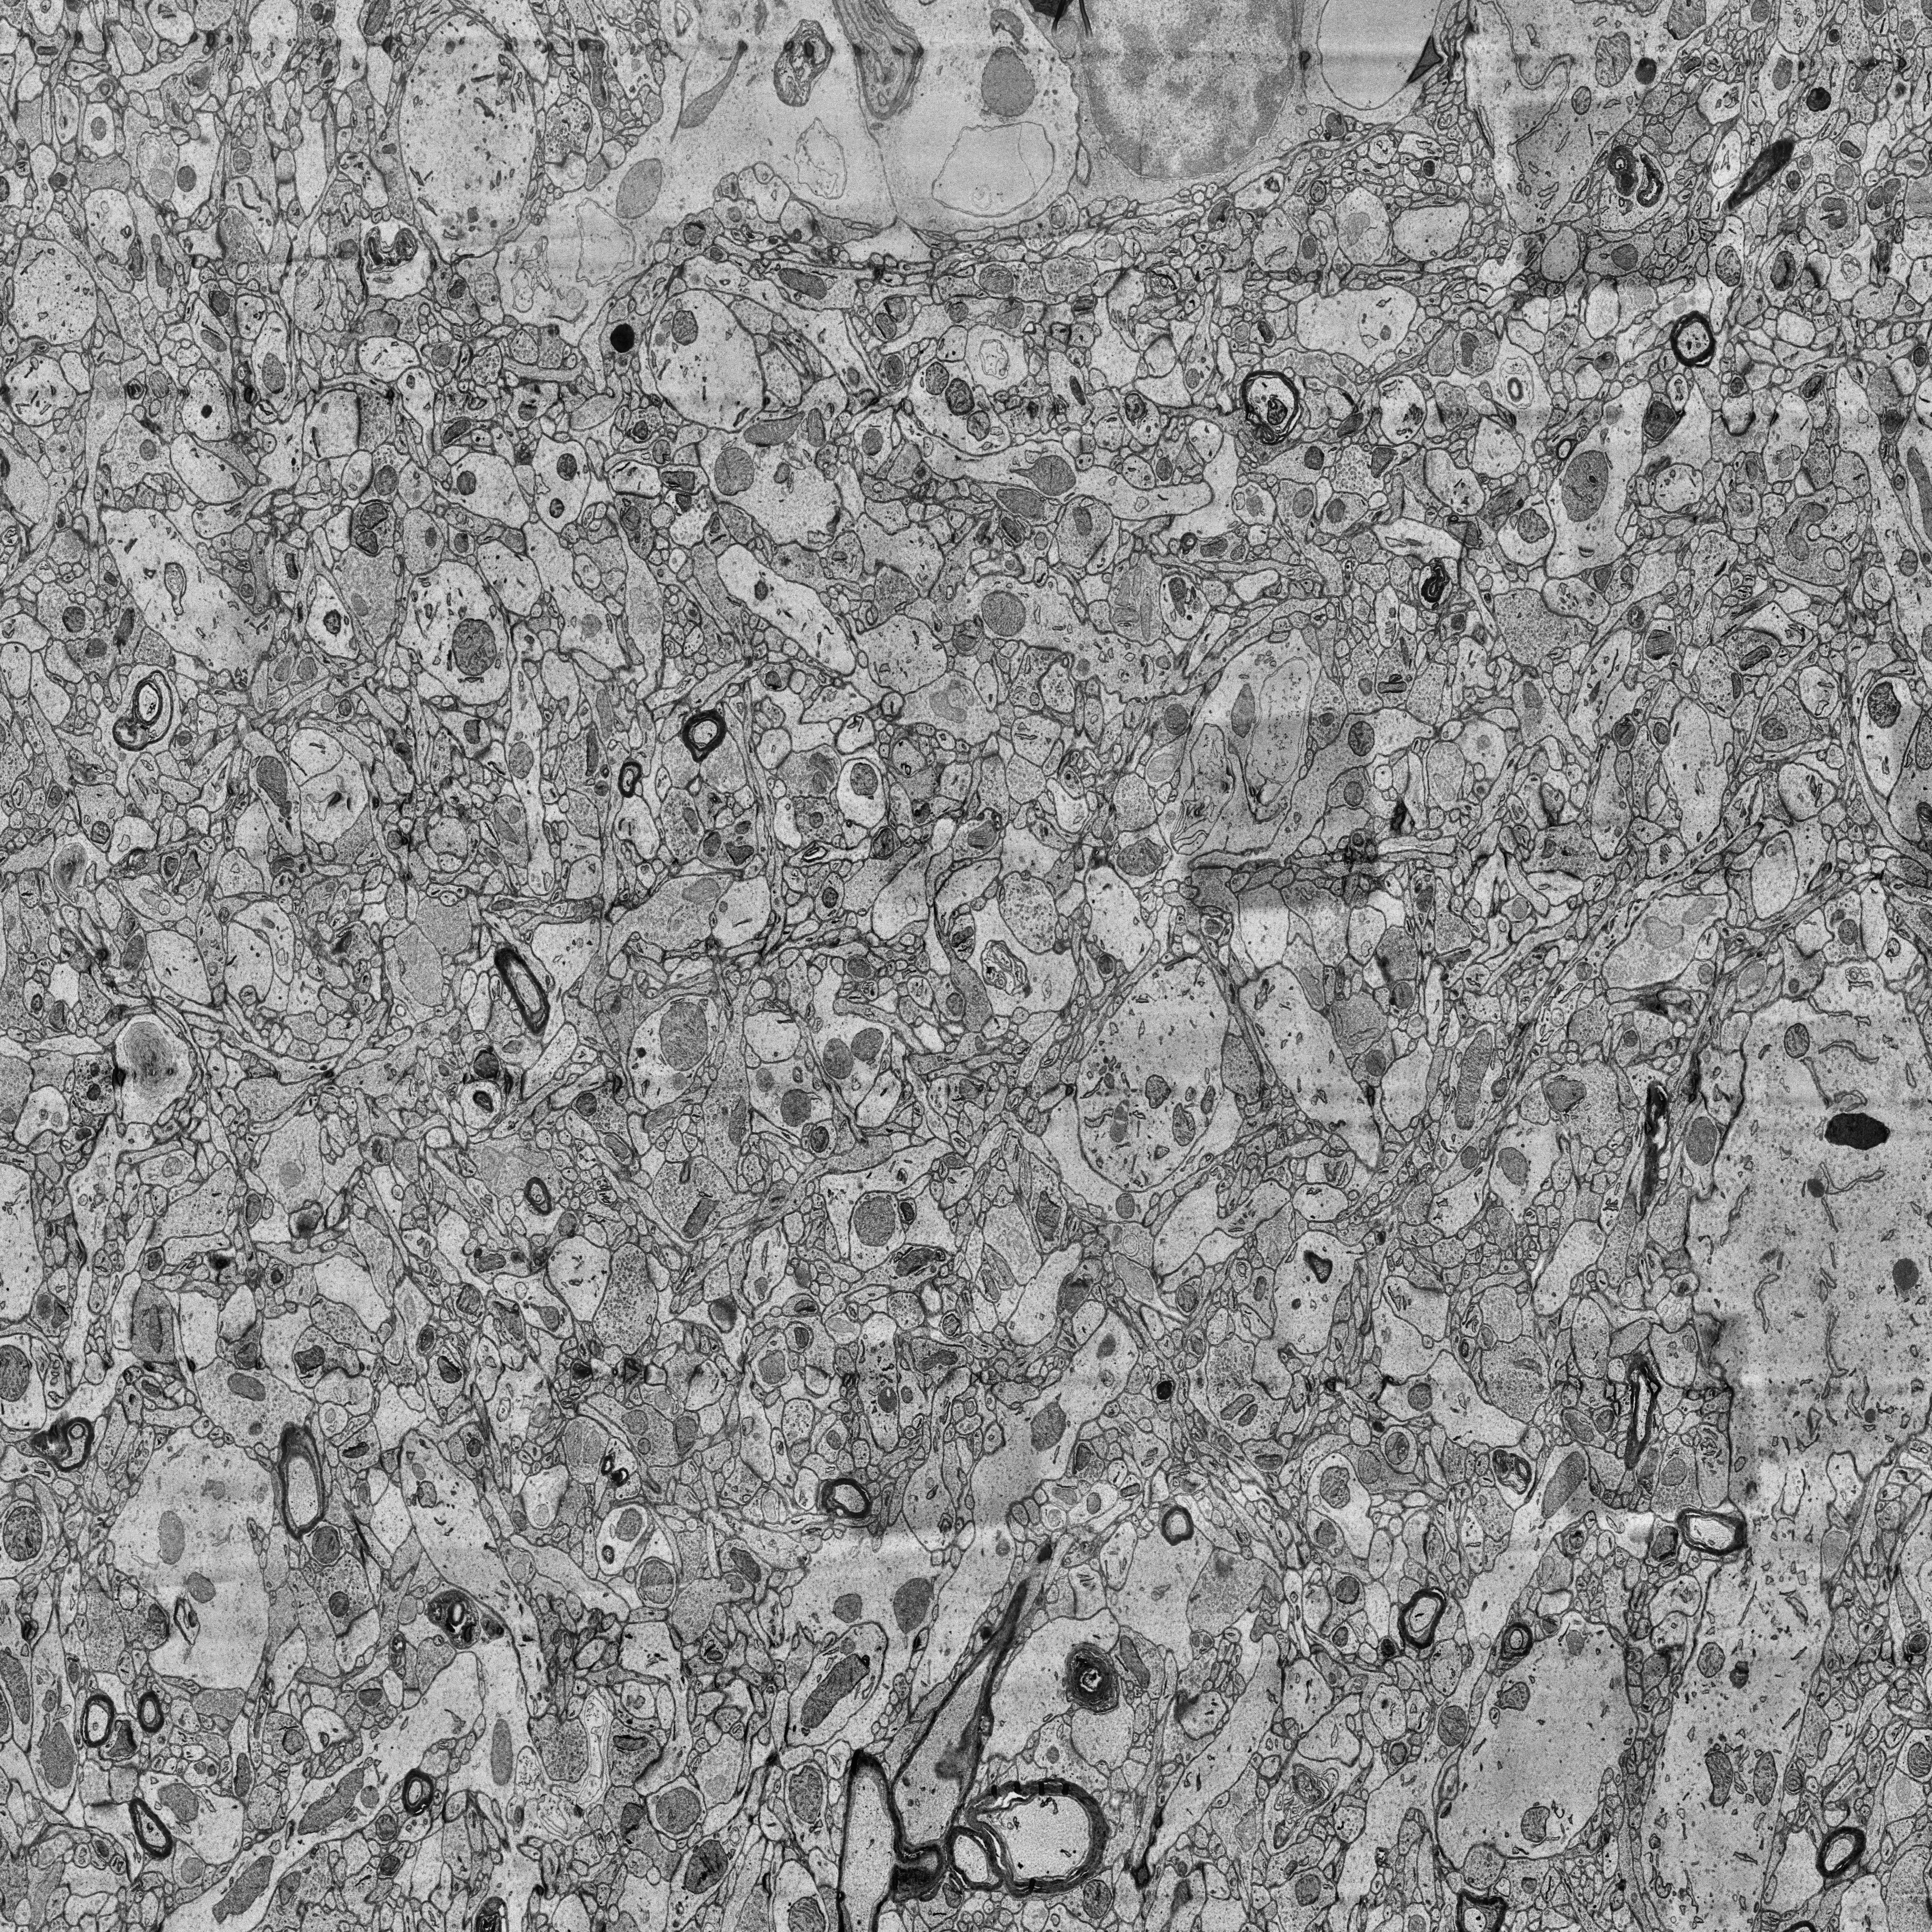
Electron microscopy slice of human cortex tissue
Slice depth (z): 154
Mitochondria instances in slice: 493